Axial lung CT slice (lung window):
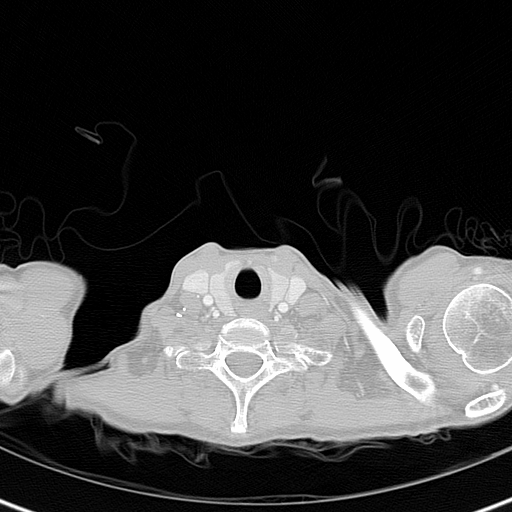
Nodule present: no